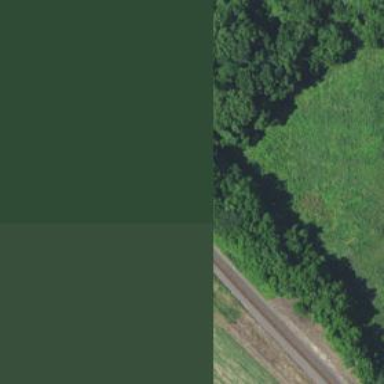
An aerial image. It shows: Deciduous broadleaved woodland.